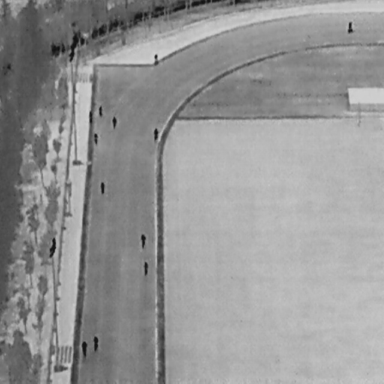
There are 12 People in the infrared image.